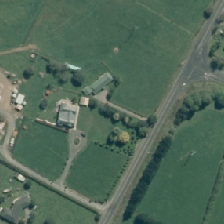
Land cover: urban_build_up